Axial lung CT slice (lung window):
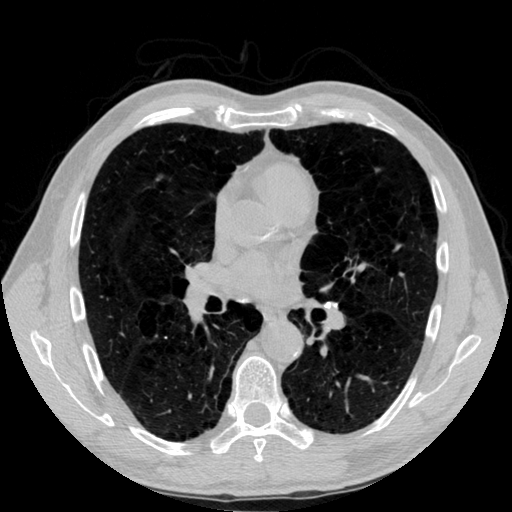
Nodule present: no